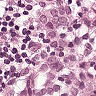
Metastatic tissue present: yes